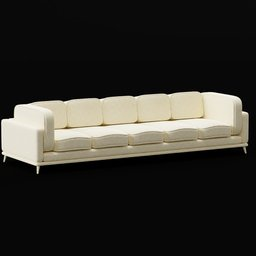
Label: furniture